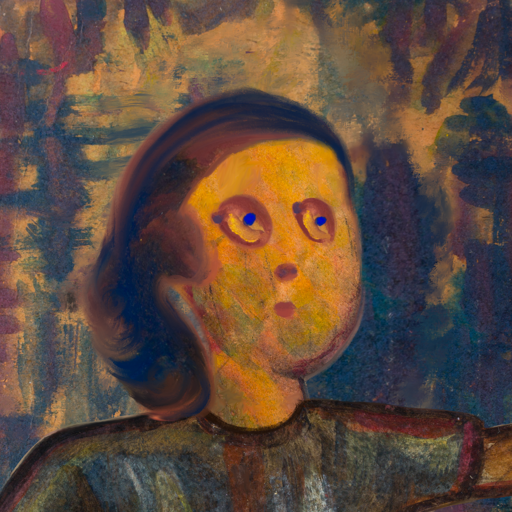
Background: InTheSun, Head And Neck Side: Gypsy_Mother, Face Side: Mother_And_Son_Son, Bust: Mosgoul, Hair Side: Mother_And_Son_Son, Head Accessory: Blank, Second Necklace: Blank, Necklace: Blank, Baby: Blank